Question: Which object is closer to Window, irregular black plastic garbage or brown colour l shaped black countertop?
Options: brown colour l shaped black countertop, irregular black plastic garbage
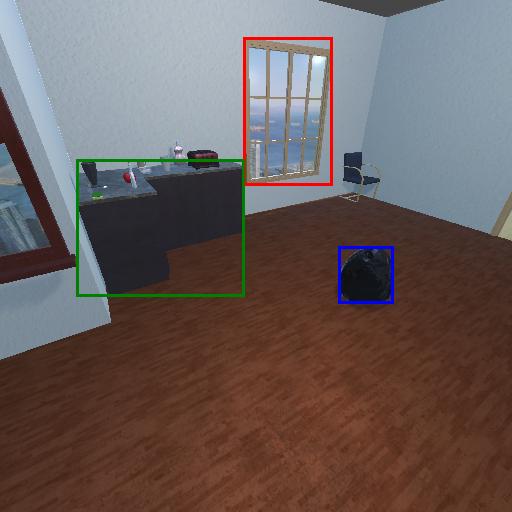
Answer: brown colour l shaped black countertop